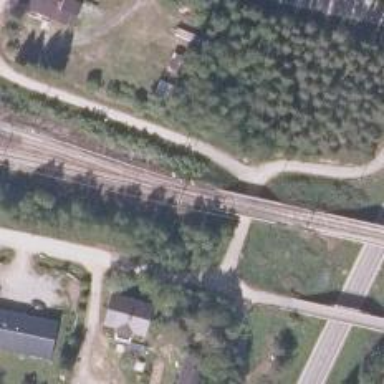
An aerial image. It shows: Railway with continuous electrified contact line.